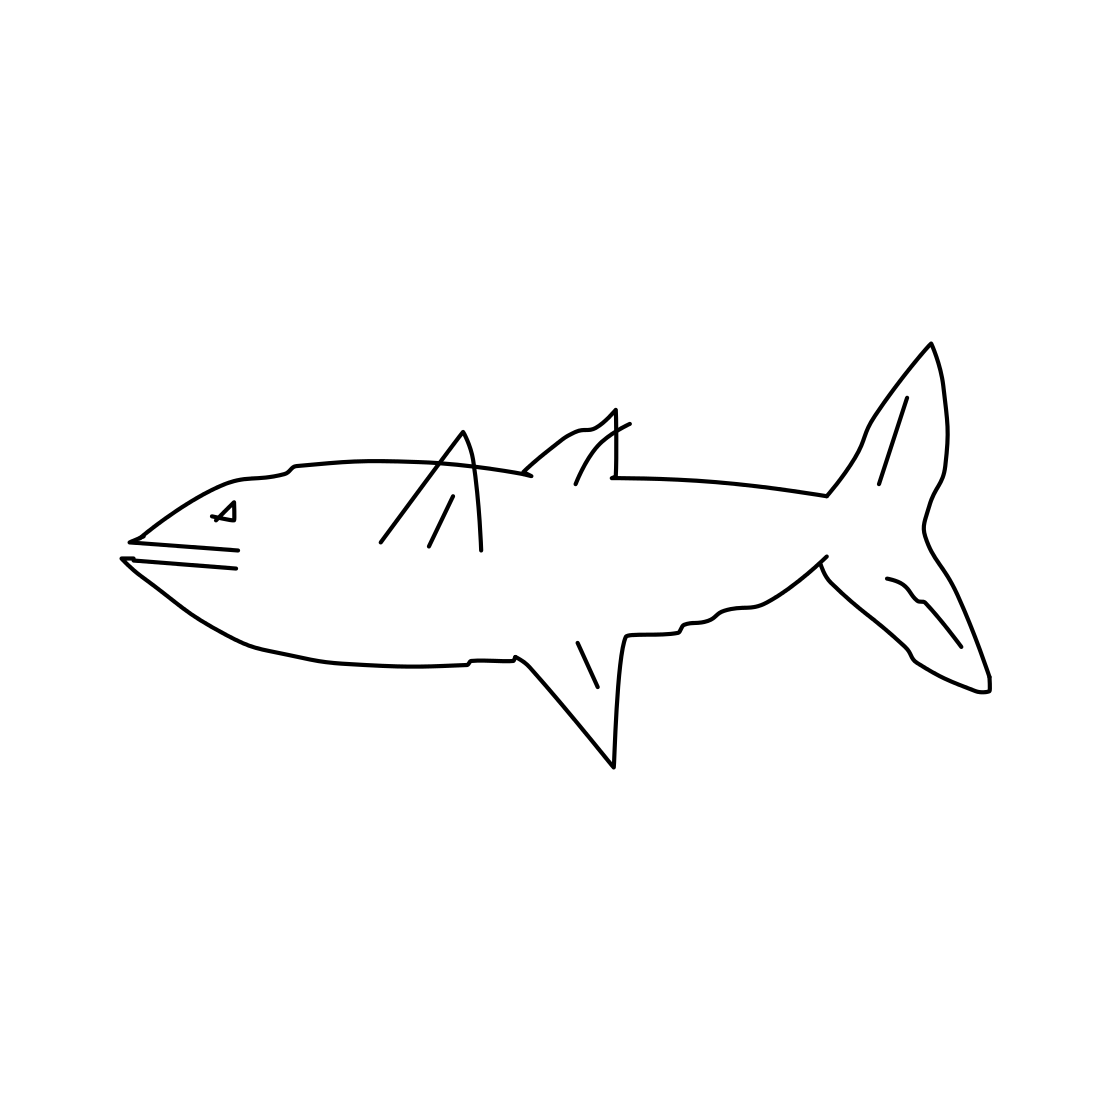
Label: shark